Field crop: tomato
Growth stage: 1
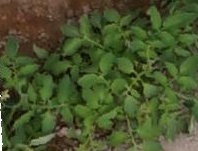
Species: tomato